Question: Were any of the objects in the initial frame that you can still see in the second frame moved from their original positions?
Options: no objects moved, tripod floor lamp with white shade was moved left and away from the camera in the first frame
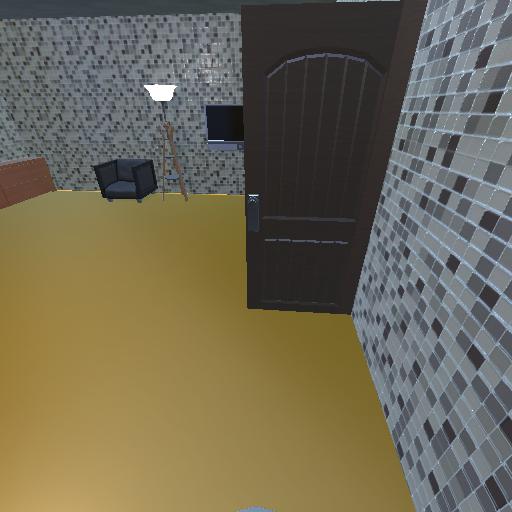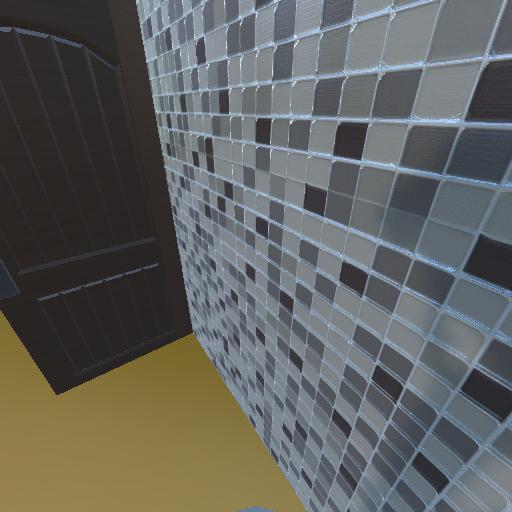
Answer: no objects moved